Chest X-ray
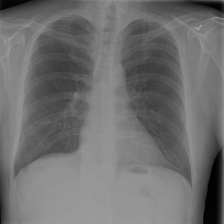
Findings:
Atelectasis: negative
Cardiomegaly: negative
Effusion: negative
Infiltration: negative
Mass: negative
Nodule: negative
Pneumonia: negative
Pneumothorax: negative
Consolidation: negative
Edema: negative
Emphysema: negative
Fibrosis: negative
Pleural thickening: negative
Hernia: negative